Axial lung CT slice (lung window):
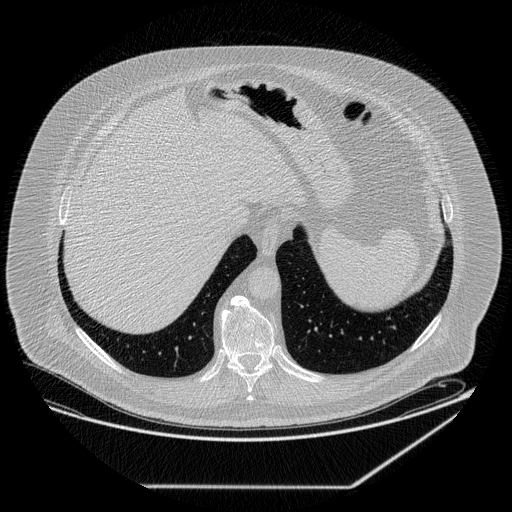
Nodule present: no